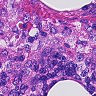
Metastatic tissue present: no